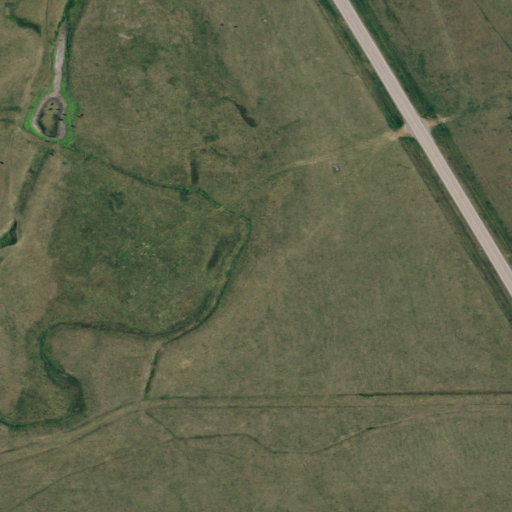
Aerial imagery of valley in South Dakota named Reed Draw containing grassland, open development, and medium intensity development